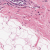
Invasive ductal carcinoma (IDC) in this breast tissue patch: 0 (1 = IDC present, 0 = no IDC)